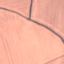
Label: AnnualCrop